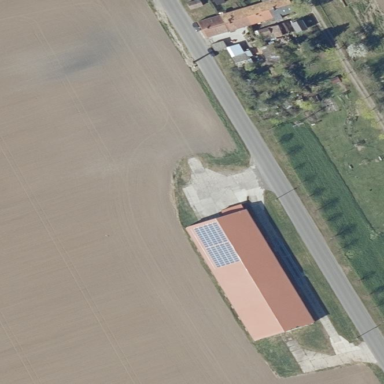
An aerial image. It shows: Farmyard area.